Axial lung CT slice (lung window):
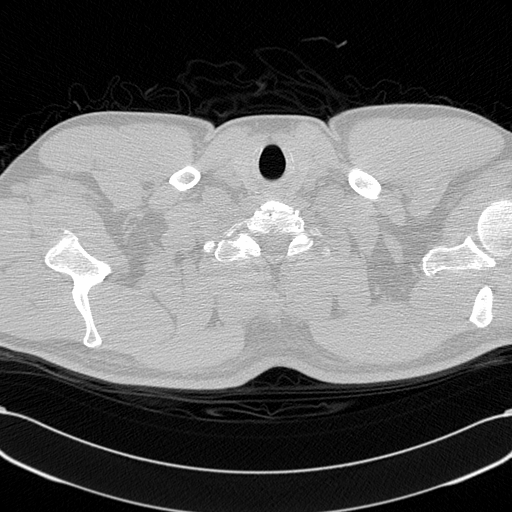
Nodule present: no